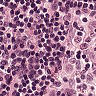
Metastatic tissue present: no